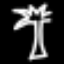
Label: palm tree